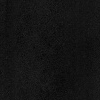
Atmospheric dust classification: dusty